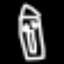
Label: The Eiffel Tower